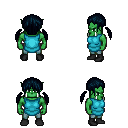
a pixel art fantasy rpg character, male body template, orc, green skin, teal tunic, teal pants, raven twin-tailed hairstyle, black shoes, four views (front, back, left, right), 2x2 character sprite sheet, small pixel art, hard edges, no anti-aliasing